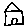
Label: house